Question: I am in need of help! I want to create a function that will pass the below variables into a '<tr>' table in html so I can export it to excel.
'''
B20P: [[B20P1]], [[B20P2]], [[B20P3]], [[B20P4]], [[B20P5]], [[B20P6]], [[B20P7]], [[B20P8]], [[B20P9]], [[B20P10]] |
W20P: [[W20P1]], [[W20P2]], [[W20P3]], [[W20P4]], [[W20P5]], [[W20P6]], [[W20P7]], [[W20P8]], [[W20P9]], [[W20P10]] |
'''
I want it to look something like the image below.

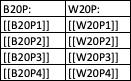
Answer: Have a go with this
Assumptions:
- - '
'- '|'- ','-
'''
const lines = 'B20P: [[B20P1]], [[B20P2]], [[B20P3]], [[B20P4]], [[B20P5]], [[B20P6]], [[B20P7]], [[B20P8]], [[B20P9]], [[B20P10]] |
W20P: [[W20P1]], [[W20P2]], [[W20P3]], [[W20P4]], [[W20P5]], [[W20P6]], [[W20P7]], [[W20P8]], [[W20P9]], [[W20P10]] |'.replace(/ \|/g,"").split("
");
const thead = [], tbody = [];
const cols = lines.length;
lines.forEach((line,i) => {
const cells = line.split(' ');
thead[i] = '<th>${cells[0]}</th>';
cells.slice(1).forEach((cell,j) => {
if (!tbody[j]) tbody[j]='<tr>';
tbody[j] += '<td>${cell.replace(",","")}</td>'
if (i+1%cols === 0) tbody[j] += '</tr>';
})
})
document.body.innerHTML = '<table><thead><tr>${thead.join("")}</tr></thead><tbody>${tbody.join("")}</tbody></table>';
'''
'''
table tr td,th {
border-spacing: 0px;
border-collapse: separate;
border: 1px solid black;
text-align:center;
}
table tr {
background-color: #E0E0E0;
}
table tr:nth-child(even) {
background-color: #F1F1F1;
}
td {
min-width: 100px;
}
'''